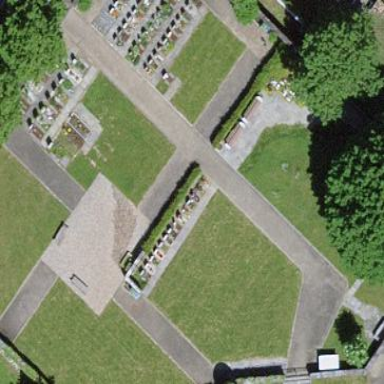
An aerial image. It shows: Cemetery.